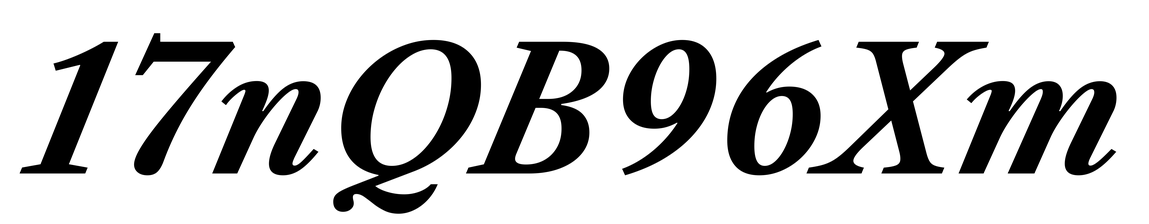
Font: LibreCaslonText-Italic_Bold_Italic